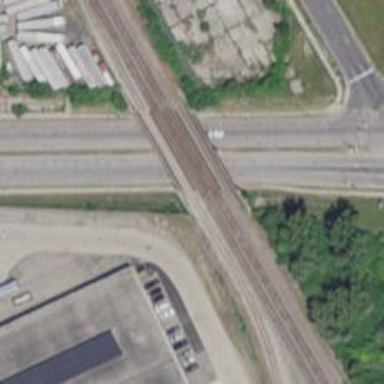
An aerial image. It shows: Railway bridge over siding rail track.